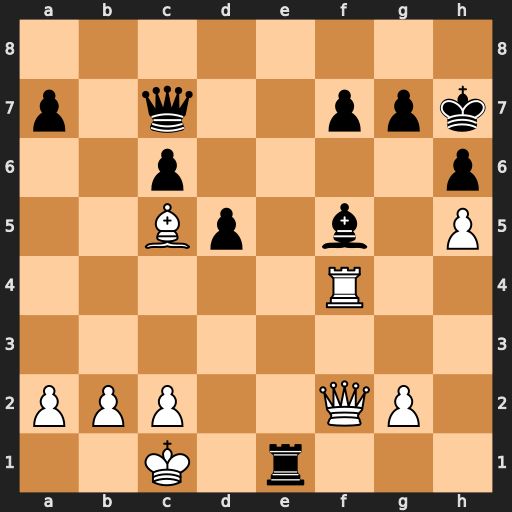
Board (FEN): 8/p1q2ppk/2p4p/2Bp1b1P/5R2/8/PPP2QP1/2K1r3
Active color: w
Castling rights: -
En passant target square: -
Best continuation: Kd2 Re4 Rxf5